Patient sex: F
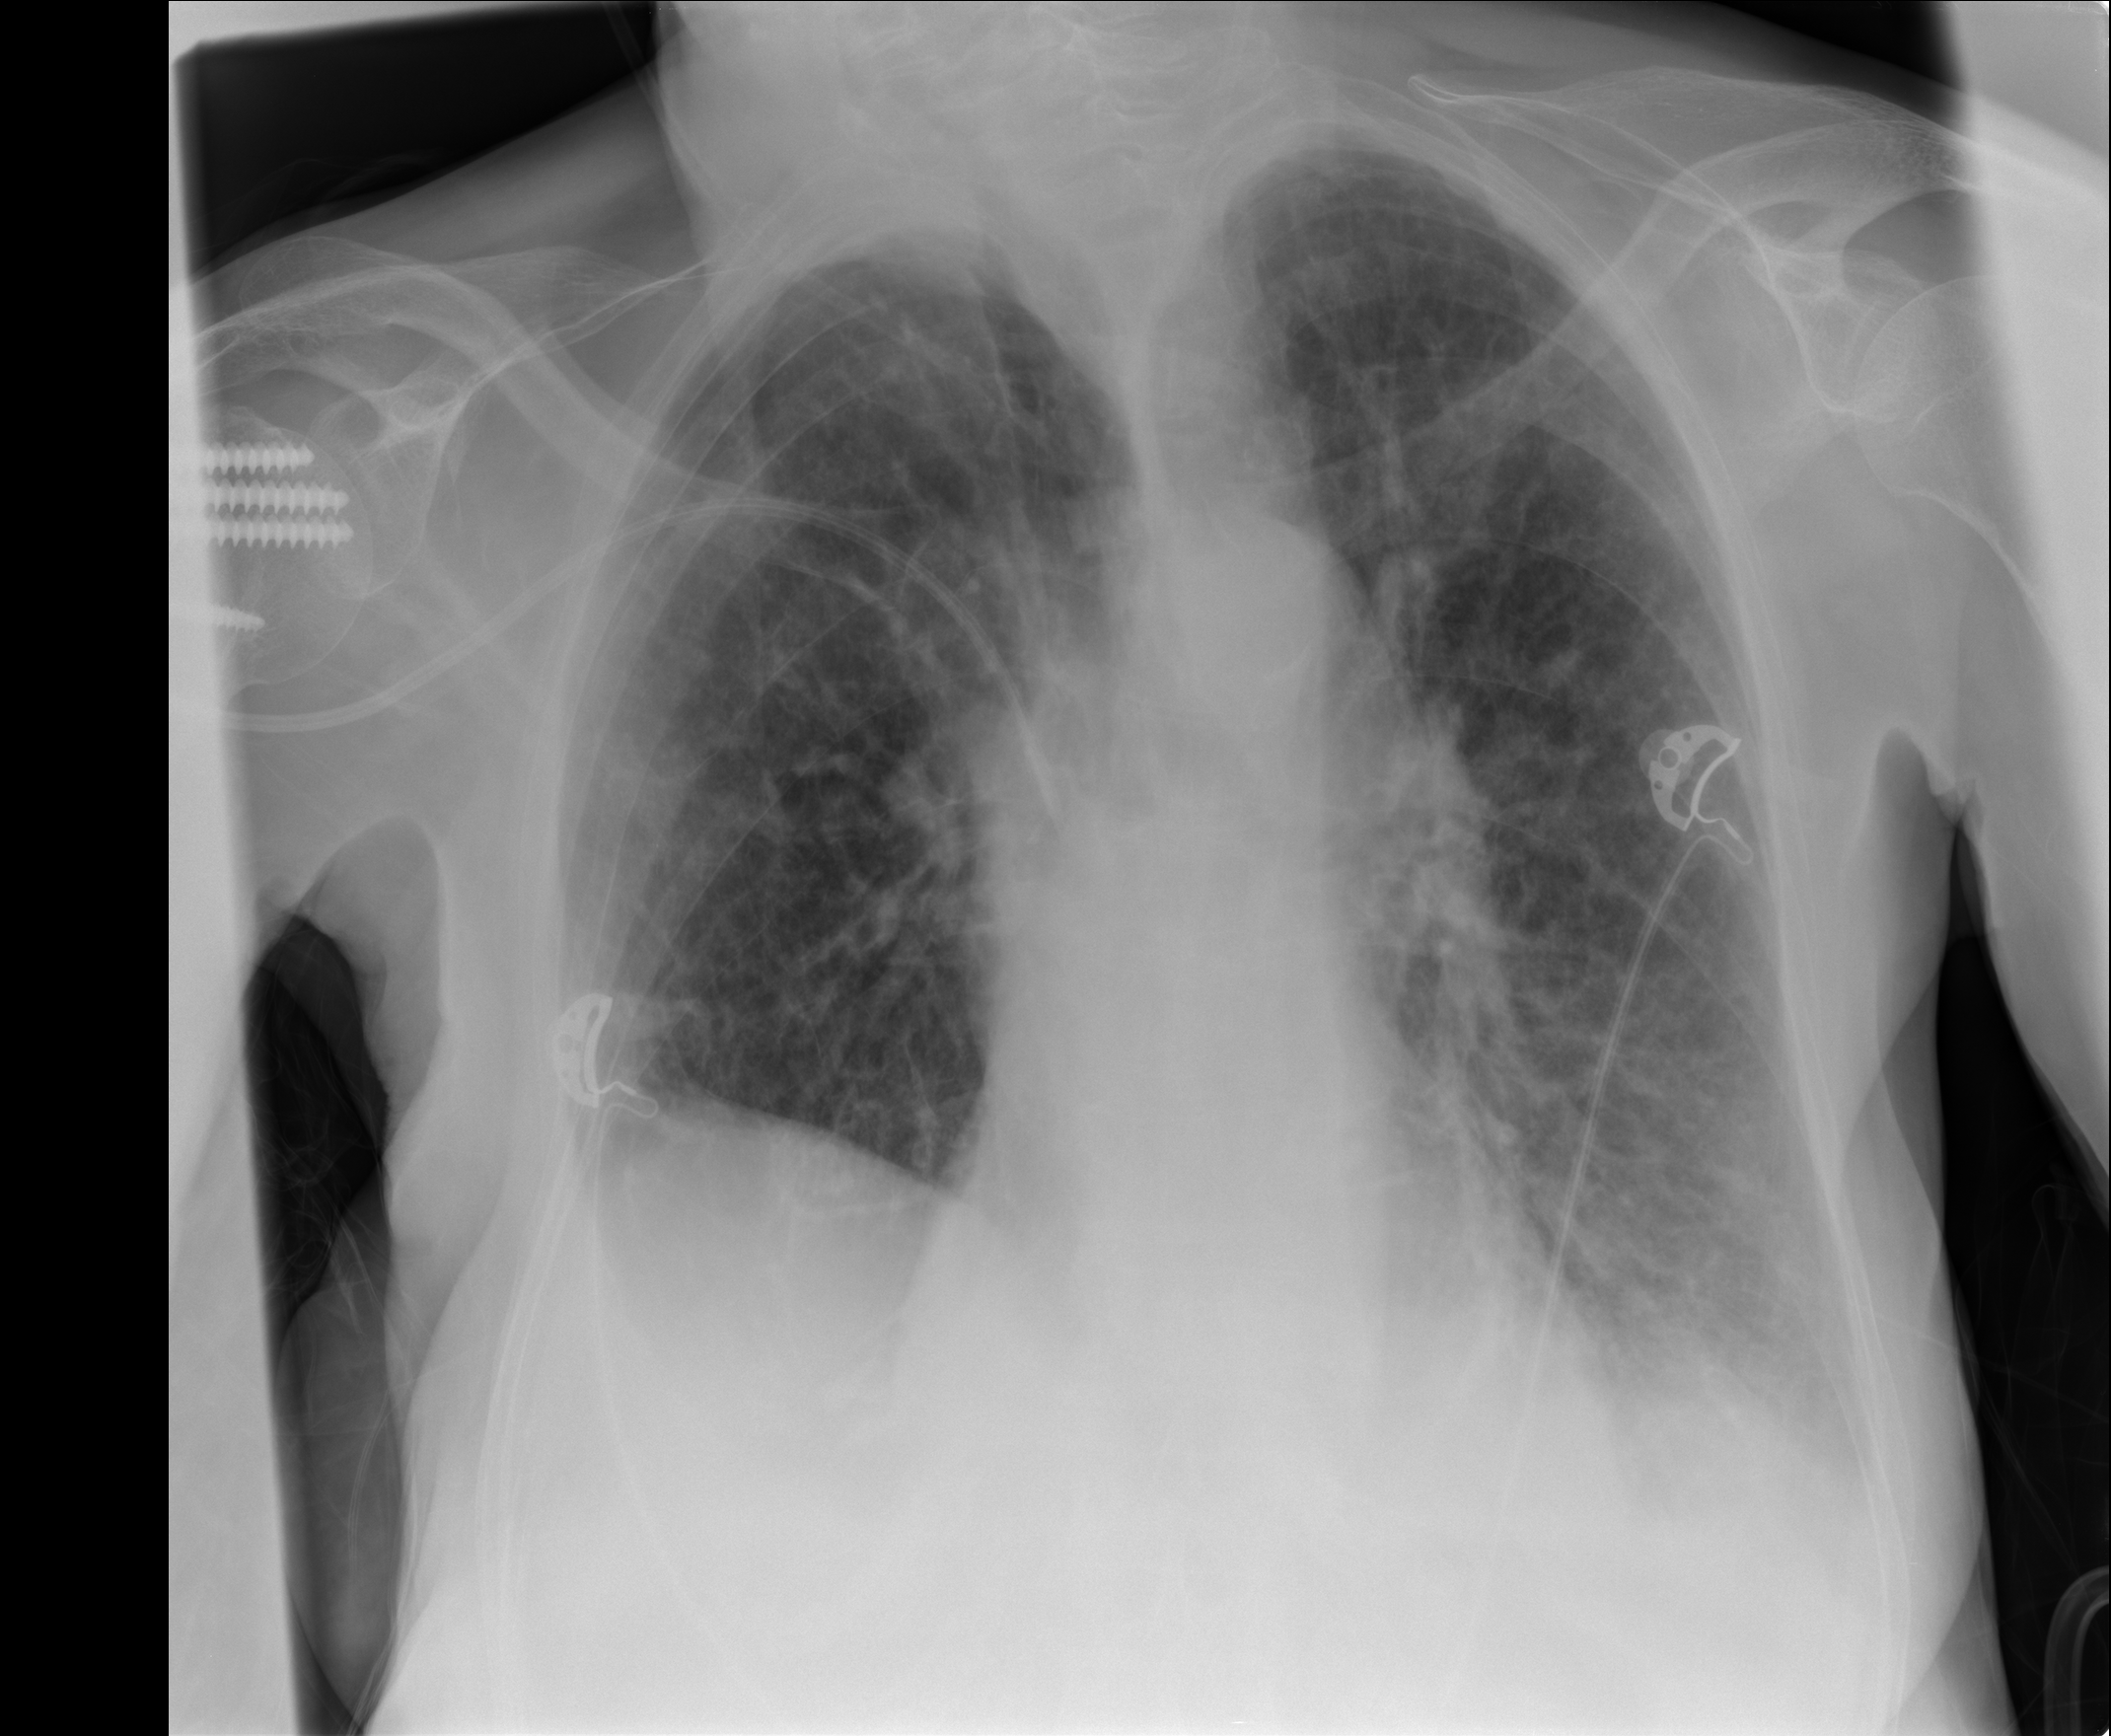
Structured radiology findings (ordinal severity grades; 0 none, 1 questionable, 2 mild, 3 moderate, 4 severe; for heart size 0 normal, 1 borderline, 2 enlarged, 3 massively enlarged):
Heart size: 0
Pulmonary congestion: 2
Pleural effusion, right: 1
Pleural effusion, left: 2
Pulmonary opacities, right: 2
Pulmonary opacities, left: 3
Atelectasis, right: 2
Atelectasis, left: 2